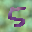
Label: 5